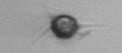
Label: Acanthoica_quattrospina